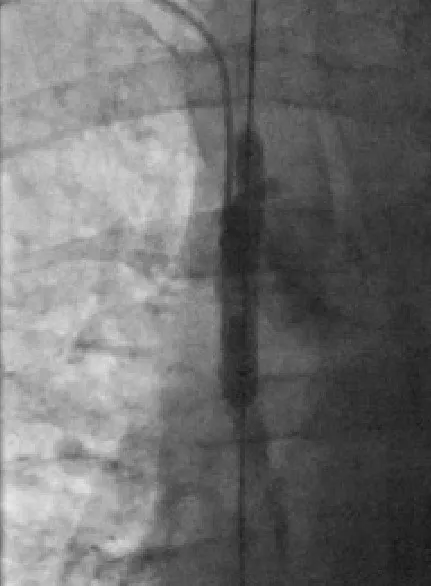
SVC balloon angioplasty.
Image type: radiology (x_ray)